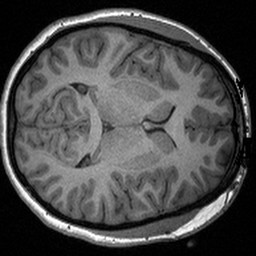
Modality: T1w
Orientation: axial
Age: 28
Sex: female